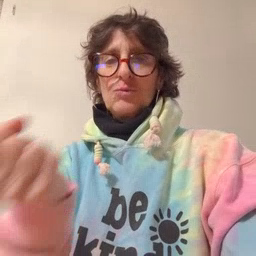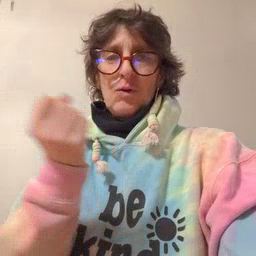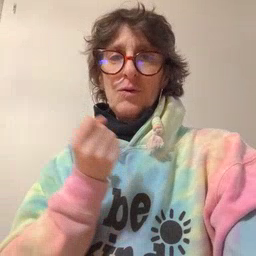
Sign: drawer